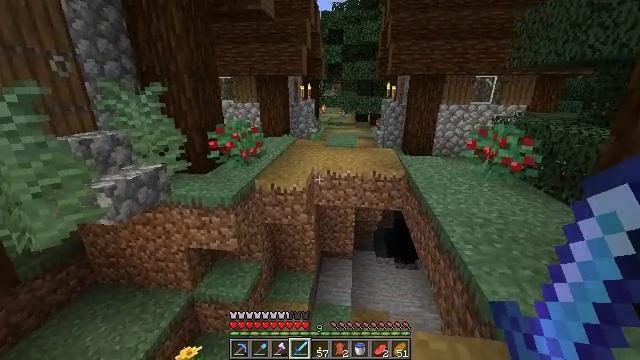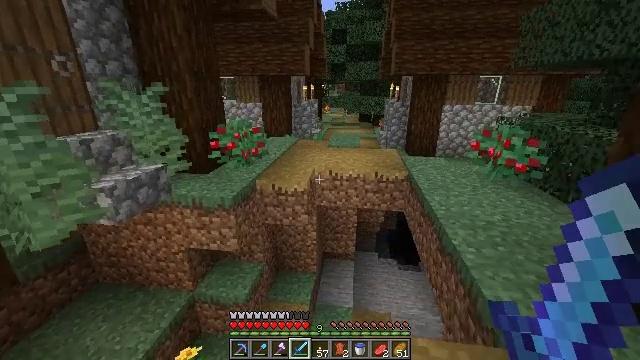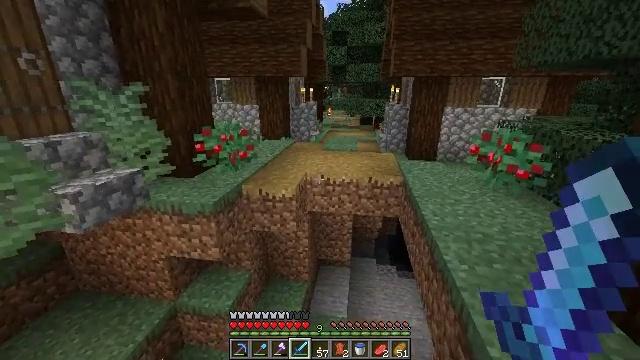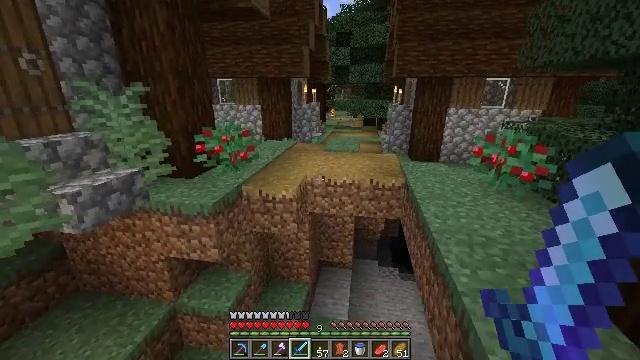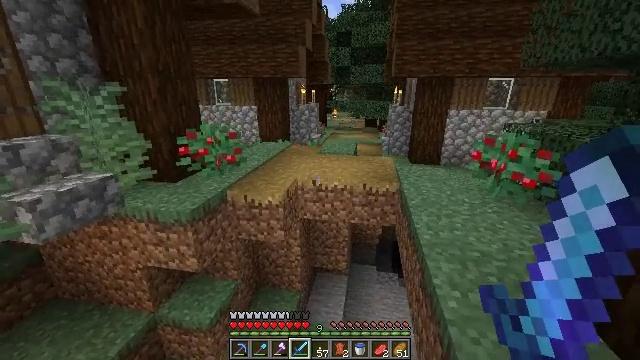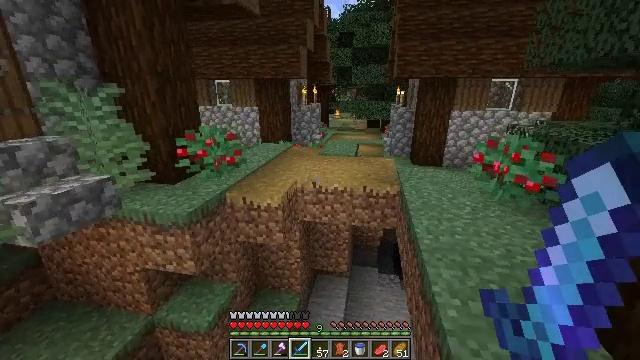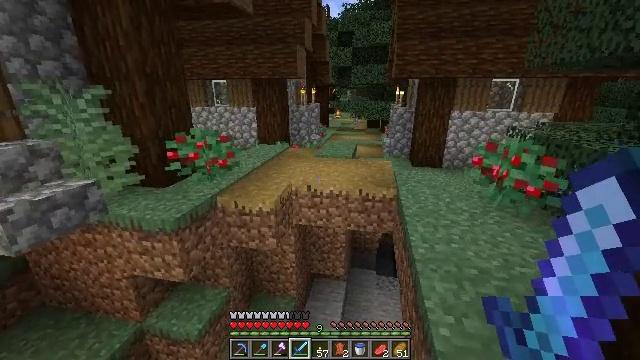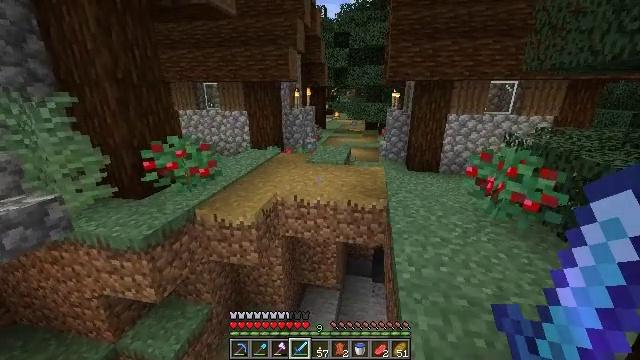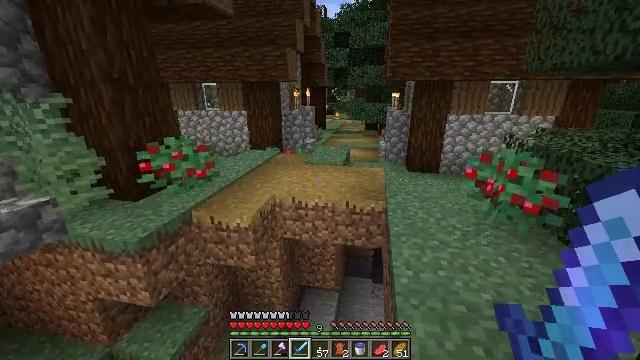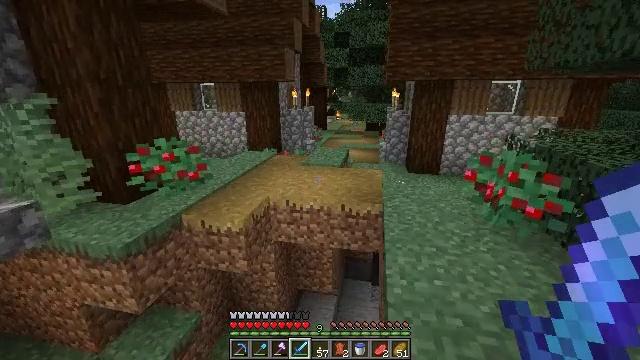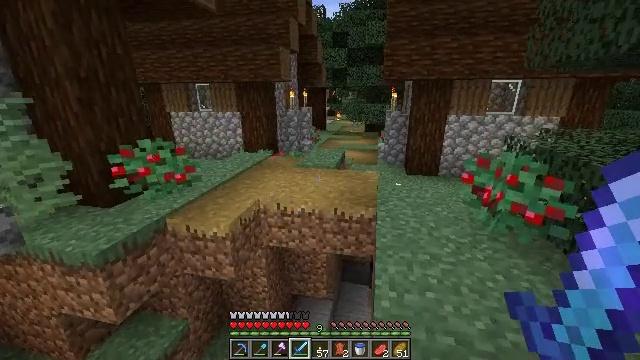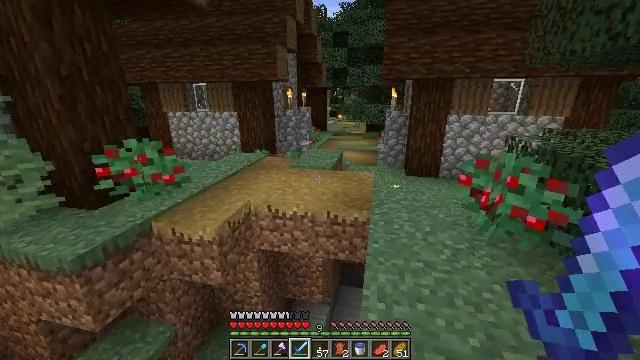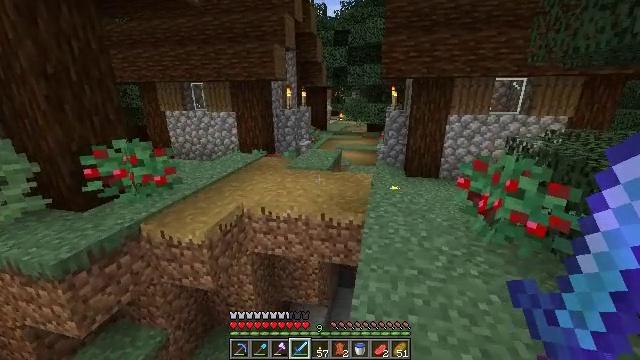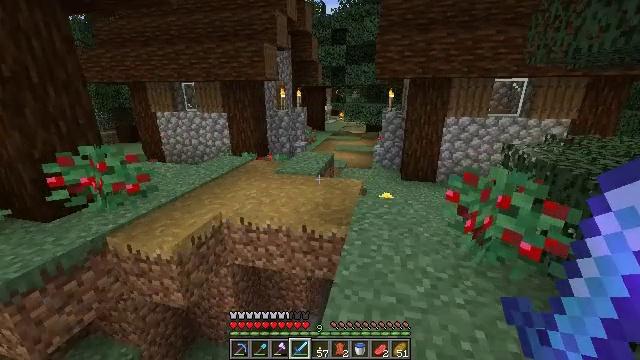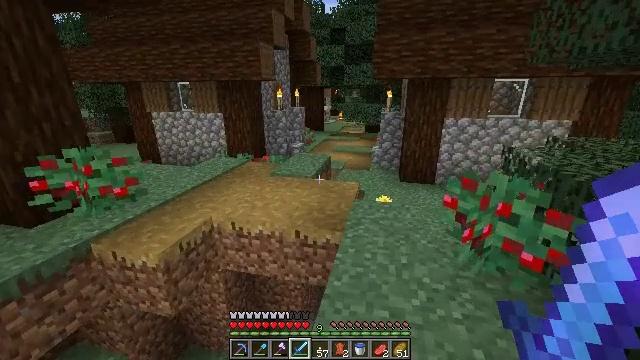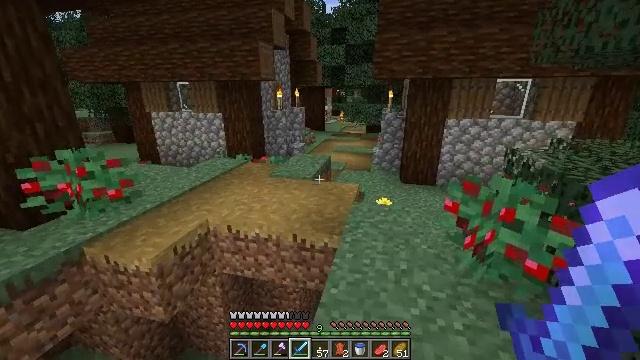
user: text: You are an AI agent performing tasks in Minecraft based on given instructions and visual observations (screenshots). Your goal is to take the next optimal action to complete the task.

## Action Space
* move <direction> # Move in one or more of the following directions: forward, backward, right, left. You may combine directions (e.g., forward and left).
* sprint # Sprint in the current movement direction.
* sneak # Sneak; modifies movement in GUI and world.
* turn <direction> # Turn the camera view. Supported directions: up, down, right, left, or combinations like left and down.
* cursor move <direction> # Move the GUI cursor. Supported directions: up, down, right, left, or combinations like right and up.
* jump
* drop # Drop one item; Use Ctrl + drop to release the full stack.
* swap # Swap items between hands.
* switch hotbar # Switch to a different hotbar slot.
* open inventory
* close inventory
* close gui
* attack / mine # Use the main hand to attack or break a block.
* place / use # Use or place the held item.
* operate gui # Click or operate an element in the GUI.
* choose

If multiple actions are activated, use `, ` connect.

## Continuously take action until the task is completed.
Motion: motion action
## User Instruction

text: Gather sweet berries from the bush.
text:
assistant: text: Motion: move forward and move right
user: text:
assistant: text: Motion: move forward and move right
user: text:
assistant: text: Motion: move forward and move right
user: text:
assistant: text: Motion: move forward and move right
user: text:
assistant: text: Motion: move forward and move right
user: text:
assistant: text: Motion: move forward and move right
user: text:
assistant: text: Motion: move forward and move right
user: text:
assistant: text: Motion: move forward and move right
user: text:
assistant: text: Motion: move forward and move right
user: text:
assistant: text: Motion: move forward and move right
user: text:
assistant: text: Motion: move forward and move right
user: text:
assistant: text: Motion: move forward and move right
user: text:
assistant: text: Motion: move forward and move right
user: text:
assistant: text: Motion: move forward
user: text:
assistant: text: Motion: move forward
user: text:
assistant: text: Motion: move forward
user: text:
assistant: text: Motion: move forward
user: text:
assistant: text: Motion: move forward
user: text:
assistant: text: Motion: move forward and move right, turn left
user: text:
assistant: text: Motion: move forward and move right, turn left
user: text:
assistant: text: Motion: move forward and move right, turn left
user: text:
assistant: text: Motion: move forward and move right, turn left
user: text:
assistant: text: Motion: move forward and move right, turn left
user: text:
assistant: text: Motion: move forward and move right, turn left
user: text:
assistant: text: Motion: move forward and move right, turn left
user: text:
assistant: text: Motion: move forward and move right, turn left
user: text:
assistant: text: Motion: move forward and move right, turn left and up
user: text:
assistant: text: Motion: move forward and move right, turn left and up
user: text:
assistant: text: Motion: move forward and move right, turn left and up
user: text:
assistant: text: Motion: move forward and move right, turn left and up